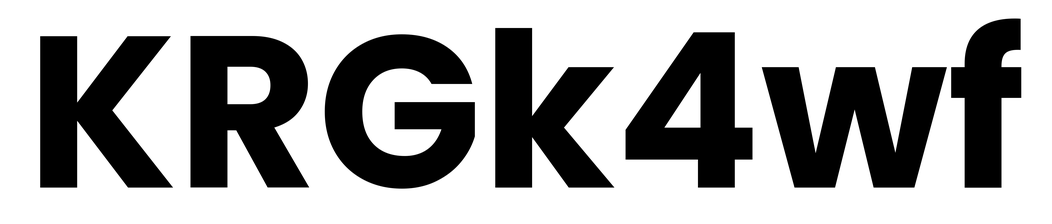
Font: Poppins-Bold